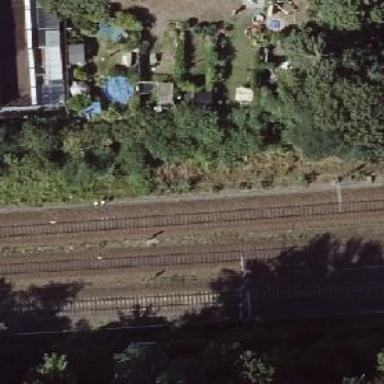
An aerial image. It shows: Milestone along the railway track with catenary mast.